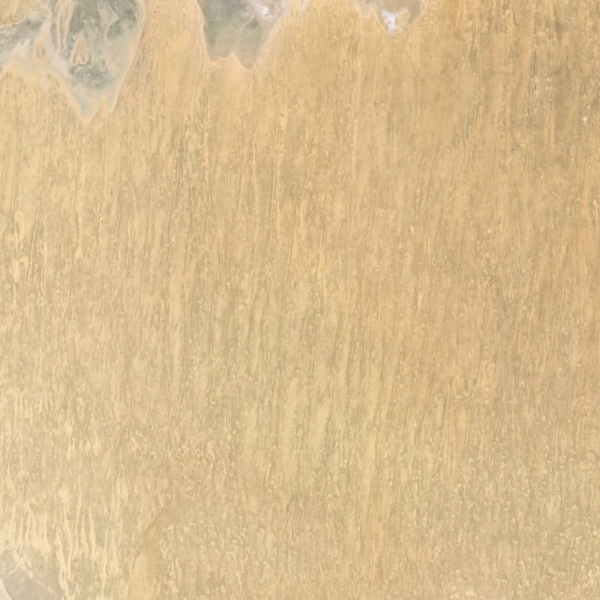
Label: Desert